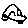
Label: car